Field crop: maize
Growth stage: 2
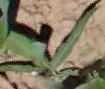
Species: maize